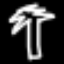
Label: palm tree